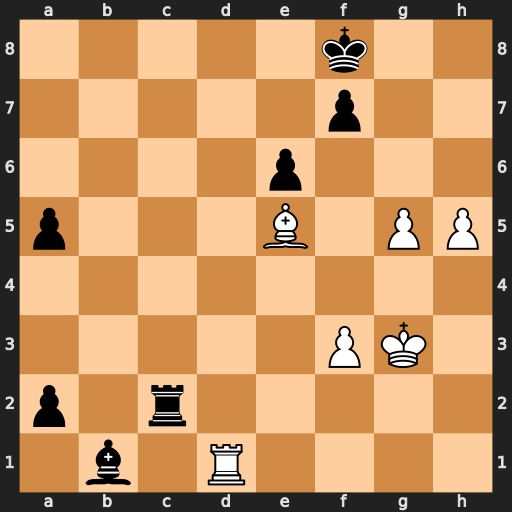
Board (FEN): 5k2/5p2/4p3/p3B1PP/8/5PK1/p1r5/1b1R4
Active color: w
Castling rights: -
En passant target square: -
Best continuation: Rd8+ Ke7 Bf6#